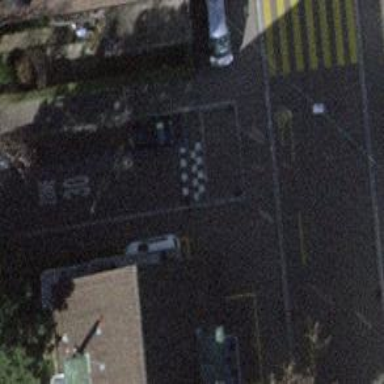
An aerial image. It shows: Unmarked crossing with traffic calming table.